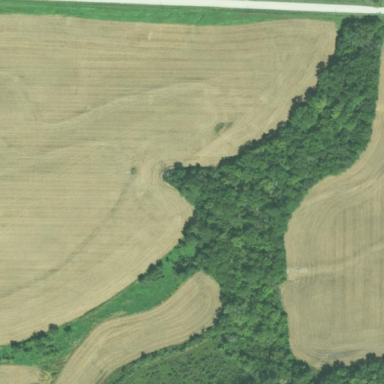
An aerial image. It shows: Deciduous broadleaved woodland.